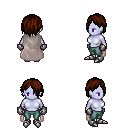
a pixel art fantasy rpg character, female body template, dark elf, purple skin, gray cape, teal pants, brown bangs hairstyle, metal gloves, metal boots, four views (front, back, left, right), 2x2 character sprite sheet, small pixel art, hard edges, no anti-aliasing